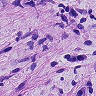
Metastatic tissue present: yes